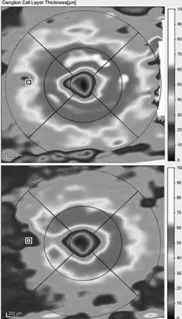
Left eye at presentation.
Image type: radiology (mri)